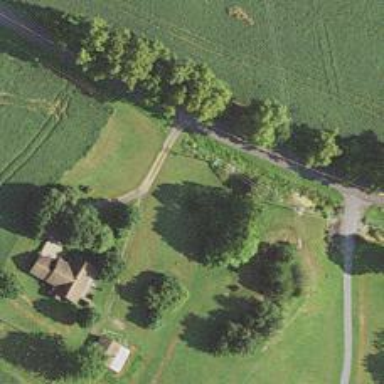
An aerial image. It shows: Driveway.